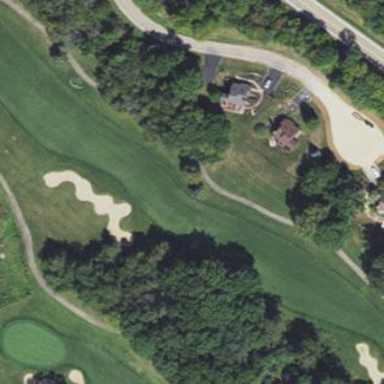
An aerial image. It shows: Golf fairway surrounded by grass.